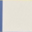
Piece: xx